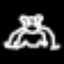
Label: frog